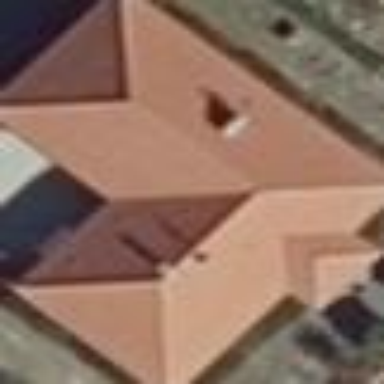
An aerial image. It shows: Residential building.